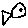
Label: fish